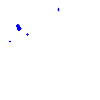
Particle: kaon